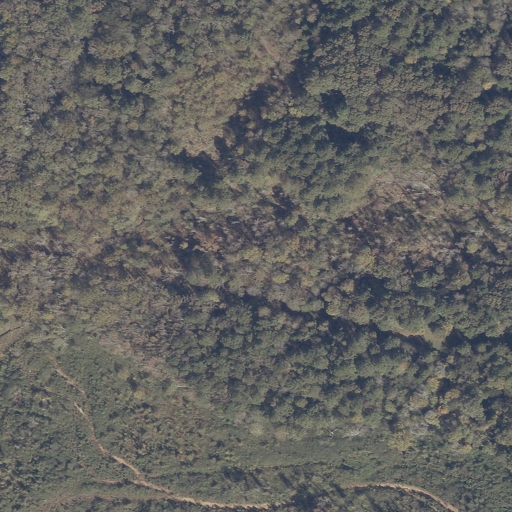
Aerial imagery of valley in Alabama named Lykes Cove containing mixed forest, evergreen forest, shrub, deciduous forest, and open development